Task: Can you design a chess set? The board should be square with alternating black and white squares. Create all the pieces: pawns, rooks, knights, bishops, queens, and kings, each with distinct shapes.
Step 835:
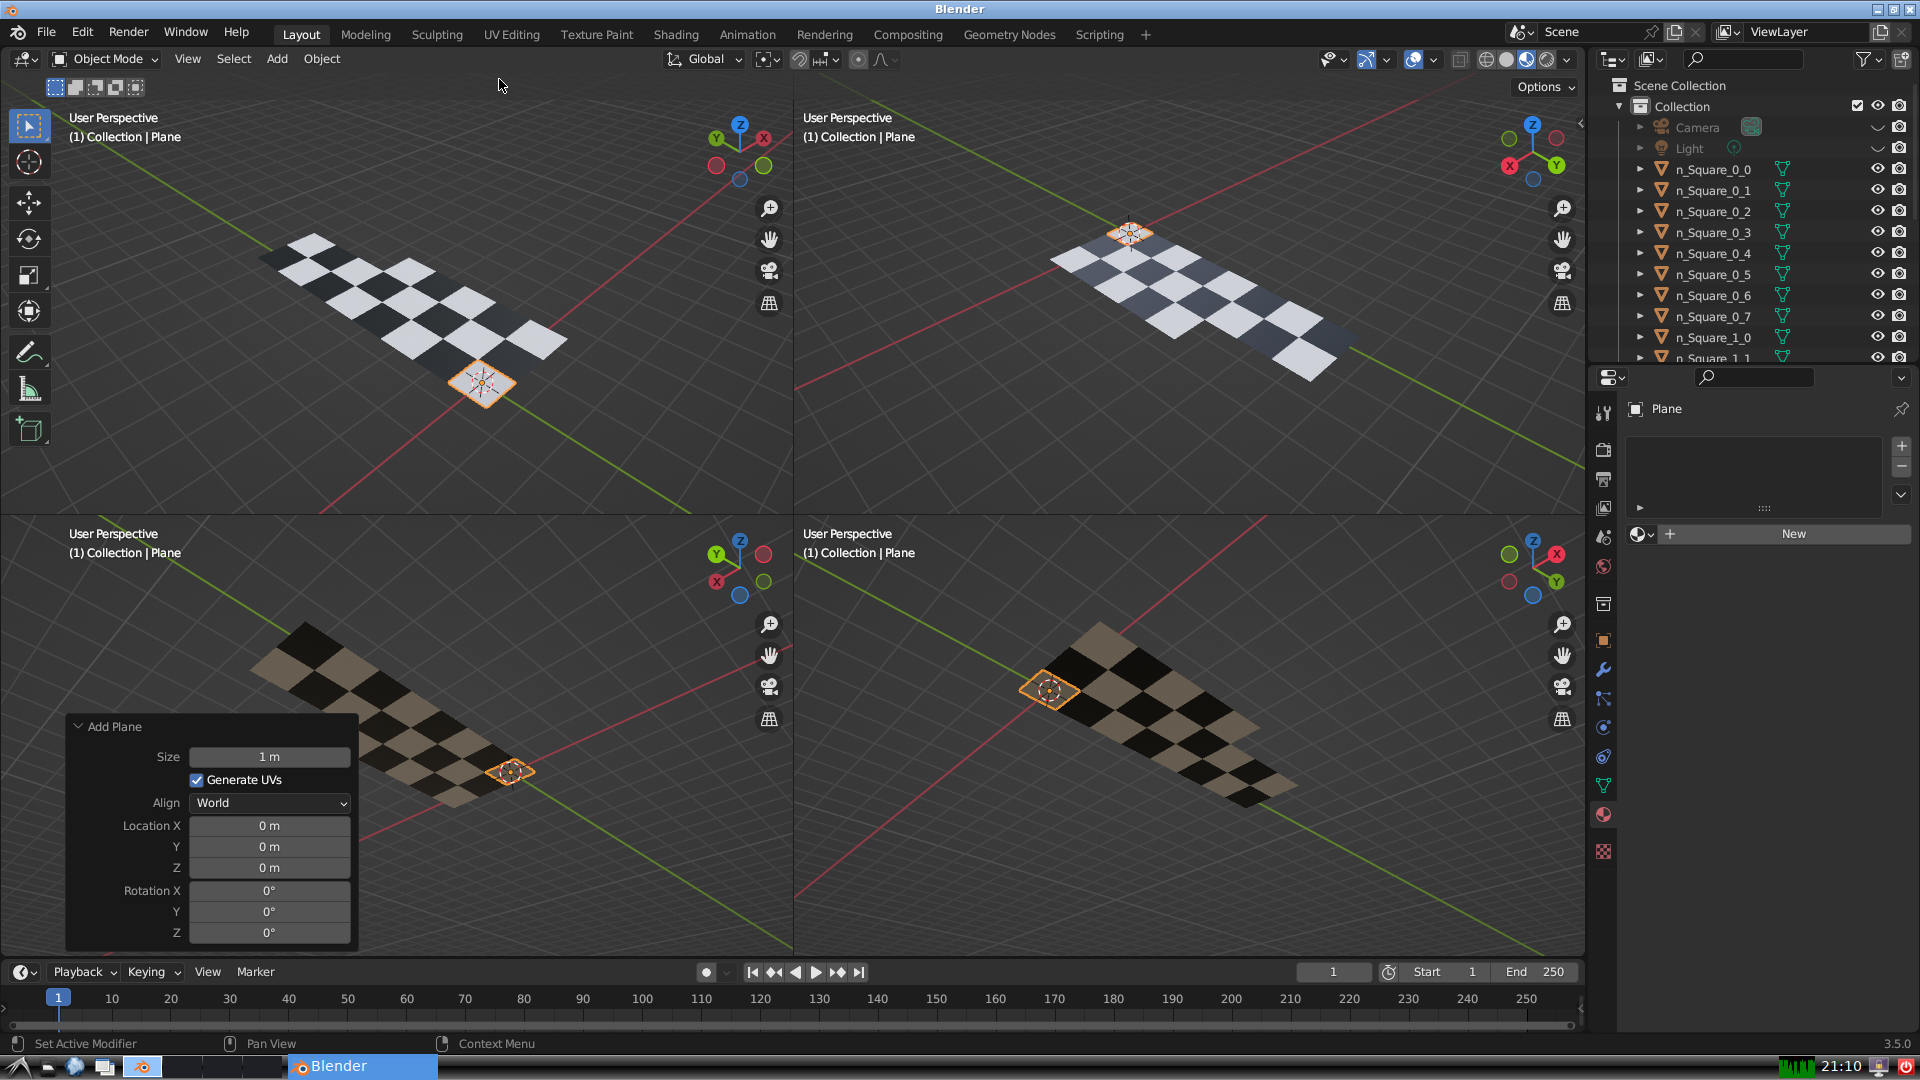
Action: {"mouse_move": [270, 758]}